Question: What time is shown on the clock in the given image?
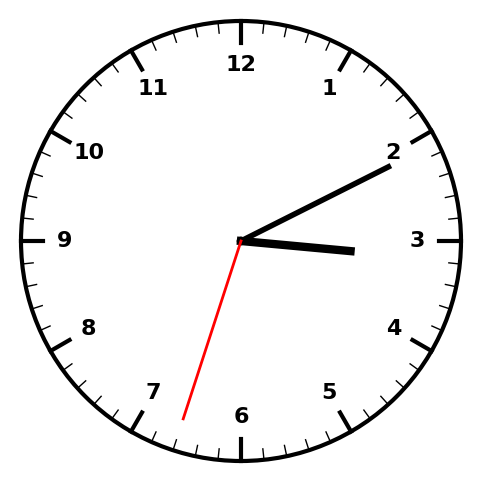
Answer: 03:10:33